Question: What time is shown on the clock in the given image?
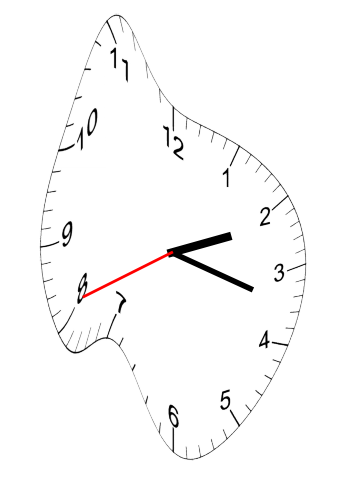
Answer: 02:17:41